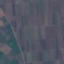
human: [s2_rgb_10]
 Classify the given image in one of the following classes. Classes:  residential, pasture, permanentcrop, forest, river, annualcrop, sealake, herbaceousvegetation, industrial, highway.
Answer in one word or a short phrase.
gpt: PermanentCrop